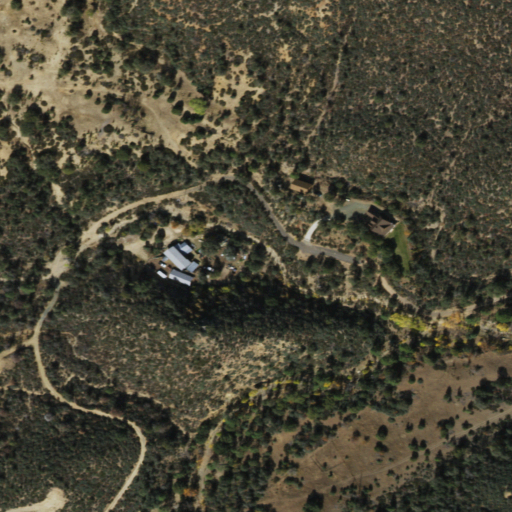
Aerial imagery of valley in Arizona named Eugene Gulch containing shrub, evergreen forest, and open development